Interaction volume radius: 10 \u00c5
Interaction volume height: 20 \u00c5
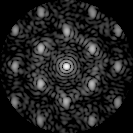
Disorder parameter: 0.4173